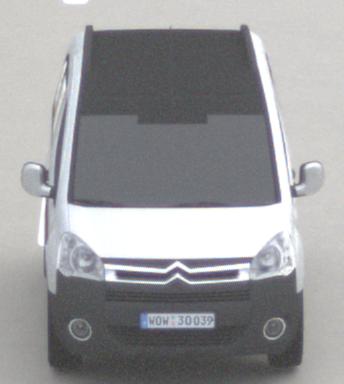
Make: Citroen
Model: Berlingo Kombi VTi 120
Detailed model: Berlingo (II) Kombi
Model produced from: 2009/12
Model produced until: 2012/03
Doors: 5
Color: white
Road condition: dry road
Daytime: midday
Contrast: low contrast